Question: This is somewhat of a meta question, but because it relates to a database design, I thought I should post it here.
I'm building a site that includes Q+A and was wondering how I should structure my SQL database, so naturally, I looked to the <URL> about creating maintainable/extensible table hierarchies.

As you can see, Stack Exchange stores all of its "Posts" in one table, except for comments, which has its own table. Post types include questions, answers, and various wiki things. This results in a lot of NULL columns in the table. For example, questions have titles, tags, and answerCounts, while answers don't, so all answer entries have NULL for all three of those columns. If more post types are added over time, this will progressively become less maintainable. And the fact that comments is the only type of post that has its own table just seems inconsistent.
What I've read states that it's generally preferred to use an object subclass hierarchy, in which there's a generic "Posts" table along with a bunch of tables for each type of post that all have one column that maps back to the corresponding entry in the "Posts" table. This keeps the number of null columns to a minimum and makes it more extensible, but slows down queries because they'll require more joins.
So why does Stack Exchange use this giant table method? Is it just the result of ages of modifications to an old database? More specifically, should I use this model for my own Q+A system or stick with an object subclass hierarchy (my Q+A/forum system will closely resemble SO's, with several types of posts including questions, answers, polls, reviews, etc.)?
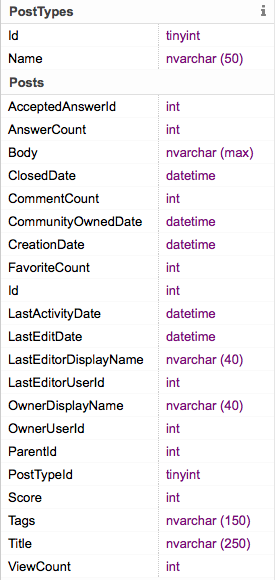
Answer: This is a classic case of so-called "<URL>". Specifically, you are taking about mapping OO's inheritance into a relational database structure. There are several common ways of doing that -
- - -
Each of these strategies is perfectly valid. Moreover, the structures could be mixed as needed.
It looks like Stack Exchange used a table per class hierarchy approach, with 'PostTypeId' serving as a . This approach is as valid as any other approach that they could have taken. It is also one of the simplest ones to take from the maintenance standpoint, because it lets you construct manual queries with less work.
There is another thing in the structure of the table that you did not mention: it is not normalized. Specifically, there are 'AnswerCount' and 'CommentCount' fields that store information that could be obtained by aggregating the table (i.e. running a 'SELECT COUNT(*) FROM ... WHERE ... AND other.ParentId = p.Id ...') This is a common tradeoff between normalization and speed of execution: most likely, the profiling has indicated that the aggregation takes significant amount of time, so the counts have been moved into the "parent" record.